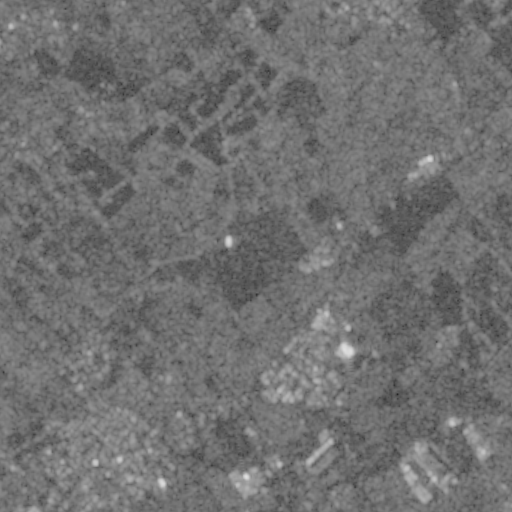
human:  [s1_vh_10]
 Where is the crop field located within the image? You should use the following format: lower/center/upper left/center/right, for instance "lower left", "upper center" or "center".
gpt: The crop field is located in the upper right of the image.
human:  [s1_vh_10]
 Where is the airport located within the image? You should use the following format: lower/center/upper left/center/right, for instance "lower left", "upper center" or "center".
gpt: There is no airport in the image.

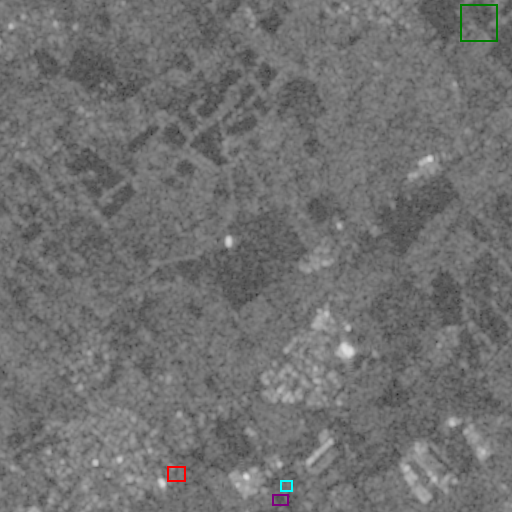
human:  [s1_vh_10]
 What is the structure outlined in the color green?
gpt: The structure outlined in green is a crop field.
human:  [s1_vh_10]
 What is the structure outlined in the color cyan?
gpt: The structure outlined in cyan is a gas station.
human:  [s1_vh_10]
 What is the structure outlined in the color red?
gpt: The structure outlined in red is a park.
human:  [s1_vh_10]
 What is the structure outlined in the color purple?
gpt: The structure outlined in purple is a parking lot.
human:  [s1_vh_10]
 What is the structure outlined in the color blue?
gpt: There is no blue outline.